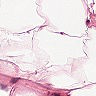
Metastatic tissue present: no